Field crop: maize
Growth stage: 2
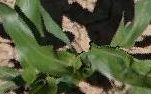
Species: maize